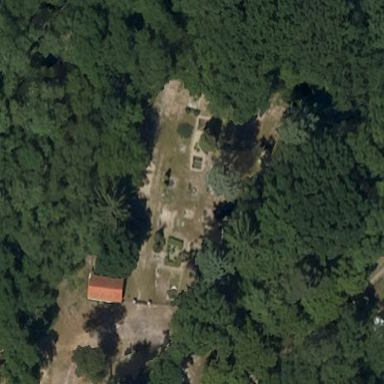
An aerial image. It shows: Cemetery.